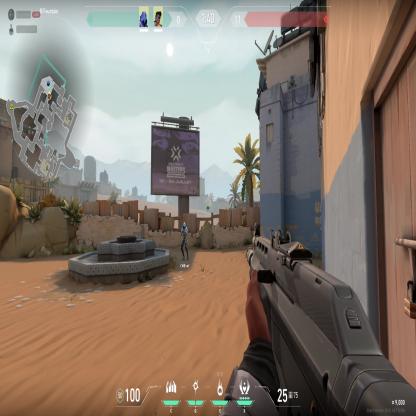
Label: teammate